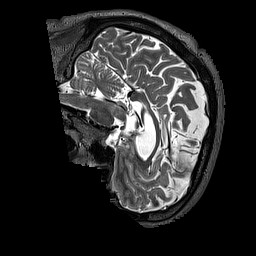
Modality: T2w
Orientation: sagittal
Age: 41
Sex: male
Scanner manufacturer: siemens
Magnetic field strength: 3 T
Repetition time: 3.2 s
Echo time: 0.567 s